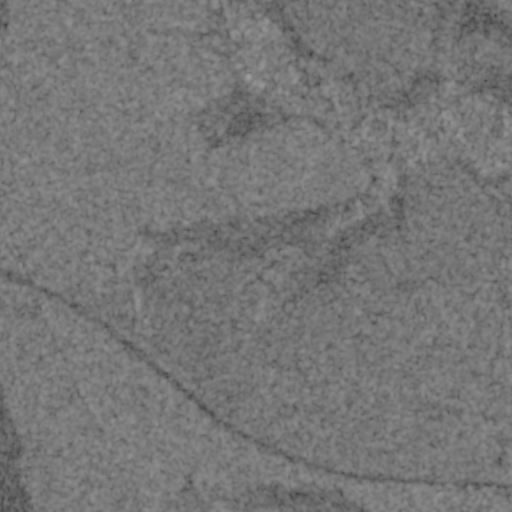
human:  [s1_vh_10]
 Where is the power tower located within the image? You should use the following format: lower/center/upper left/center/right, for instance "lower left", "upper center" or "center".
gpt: The power tower is located in the right of the image.
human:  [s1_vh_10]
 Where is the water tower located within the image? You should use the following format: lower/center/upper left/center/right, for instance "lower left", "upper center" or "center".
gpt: The water tower is located in the upper right of the image.
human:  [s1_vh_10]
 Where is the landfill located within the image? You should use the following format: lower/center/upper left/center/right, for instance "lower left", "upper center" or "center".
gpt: There is no landfill in the image.

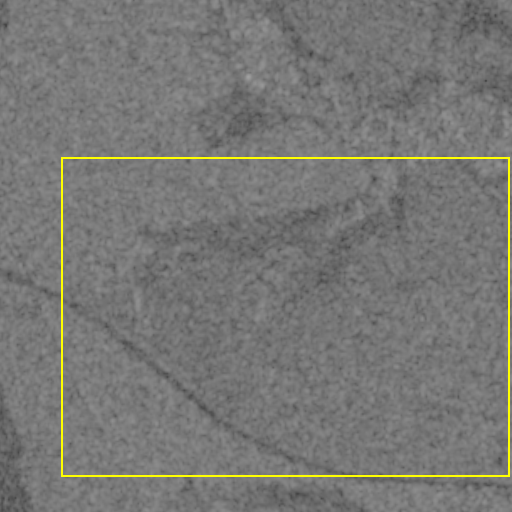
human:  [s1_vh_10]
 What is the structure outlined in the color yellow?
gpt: The structure outlined in yellow is a crop field.
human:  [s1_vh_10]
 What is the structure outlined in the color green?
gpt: There is no green outline.